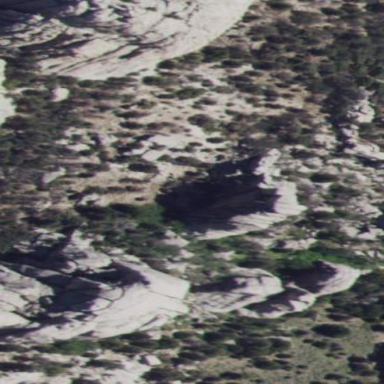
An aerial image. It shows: Landscape dominated by bare rock.